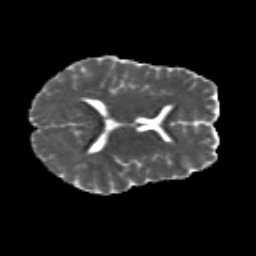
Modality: MD
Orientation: axial
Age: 20
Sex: male
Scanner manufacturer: siemens
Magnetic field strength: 3 T
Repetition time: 8.8 s
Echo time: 0.085 s